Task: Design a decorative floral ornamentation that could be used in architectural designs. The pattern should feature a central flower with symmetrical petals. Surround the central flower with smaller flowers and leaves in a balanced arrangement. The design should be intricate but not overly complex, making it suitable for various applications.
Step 830:
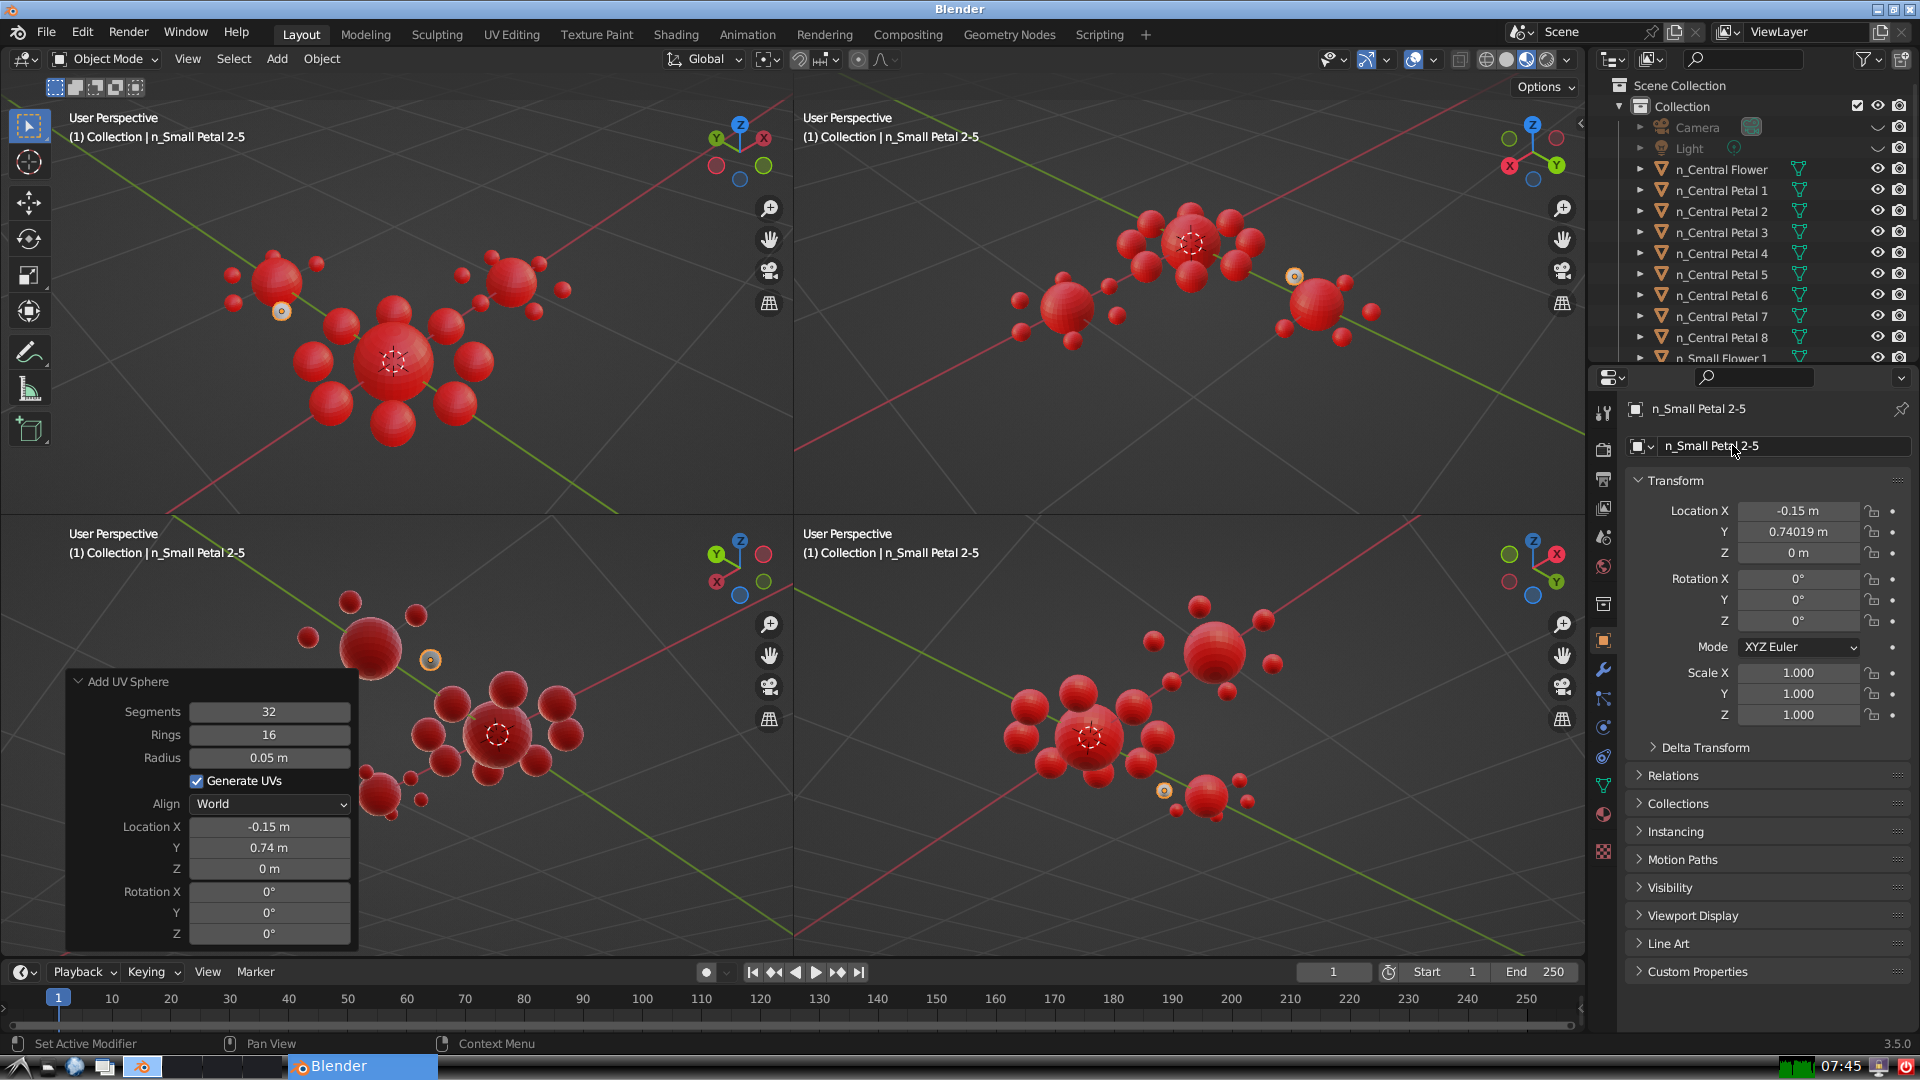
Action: {"mouse_move": [1603, 815]}